Question: Any one knows why these Windows commands are not working??
The basic commands are also not working.

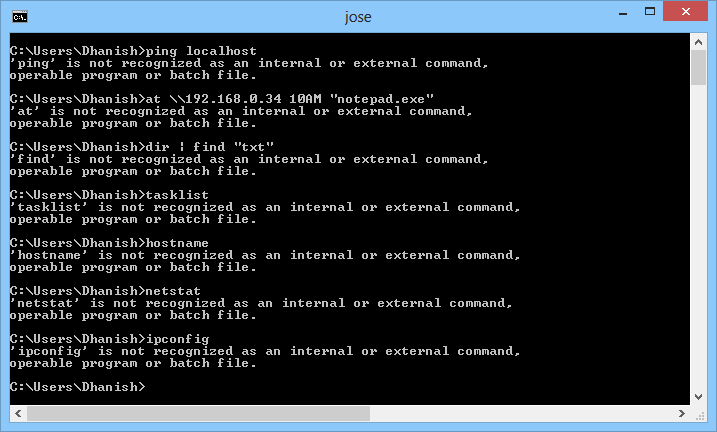
Answer: Add "c:\windows\system32" in environment variable.
To add this Mycomputer right click properties> Advanced>Environment variables
In that you can see 'System variables'. In that you can see on variable with name 'PATH'.
If it already contain some values add ';' and then add '"C:\WINDOWS\system32"' (without quotes). if 'PATH' not
contain any values add just '"C:\WINDOWS\system32"' (without quotes)